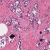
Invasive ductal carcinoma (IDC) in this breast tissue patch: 1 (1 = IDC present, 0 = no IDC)